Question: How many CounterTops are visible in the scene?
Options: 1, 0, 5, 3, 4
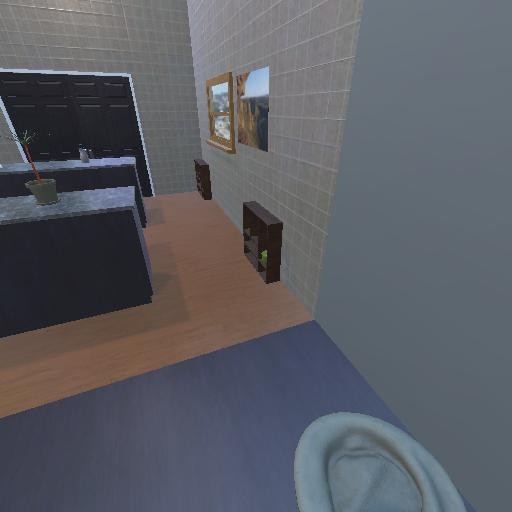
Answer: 1